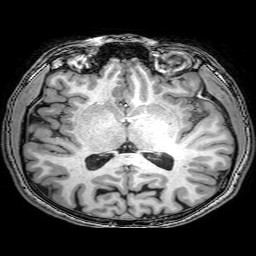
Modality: T1w
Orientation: coronal
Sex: male
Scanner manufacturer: philips
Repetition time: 0.008135 s
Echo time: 0.00372 s